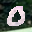
Label: 0